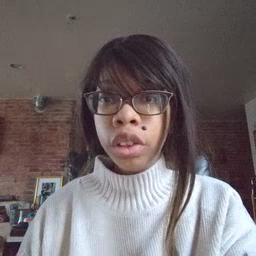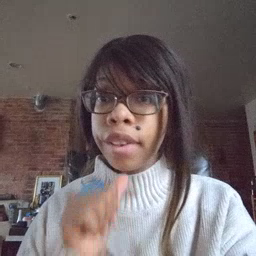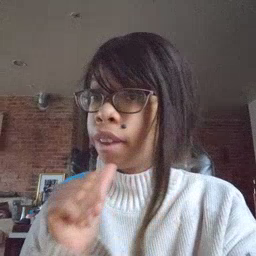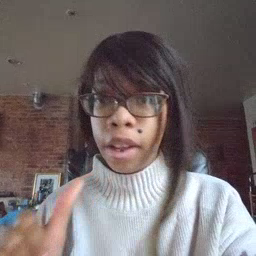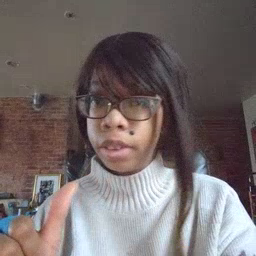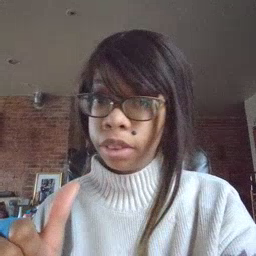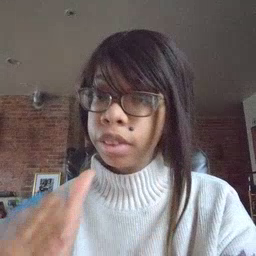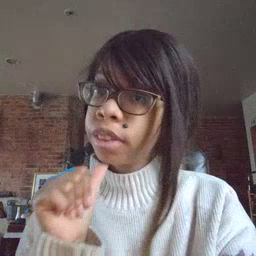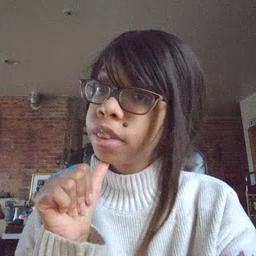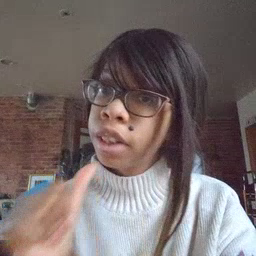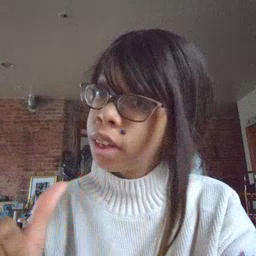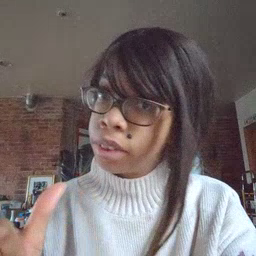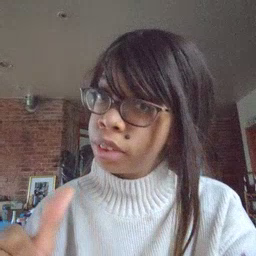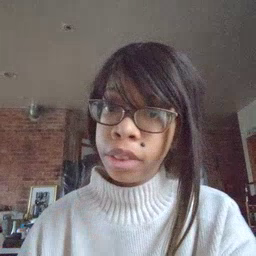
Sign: not